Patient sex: M
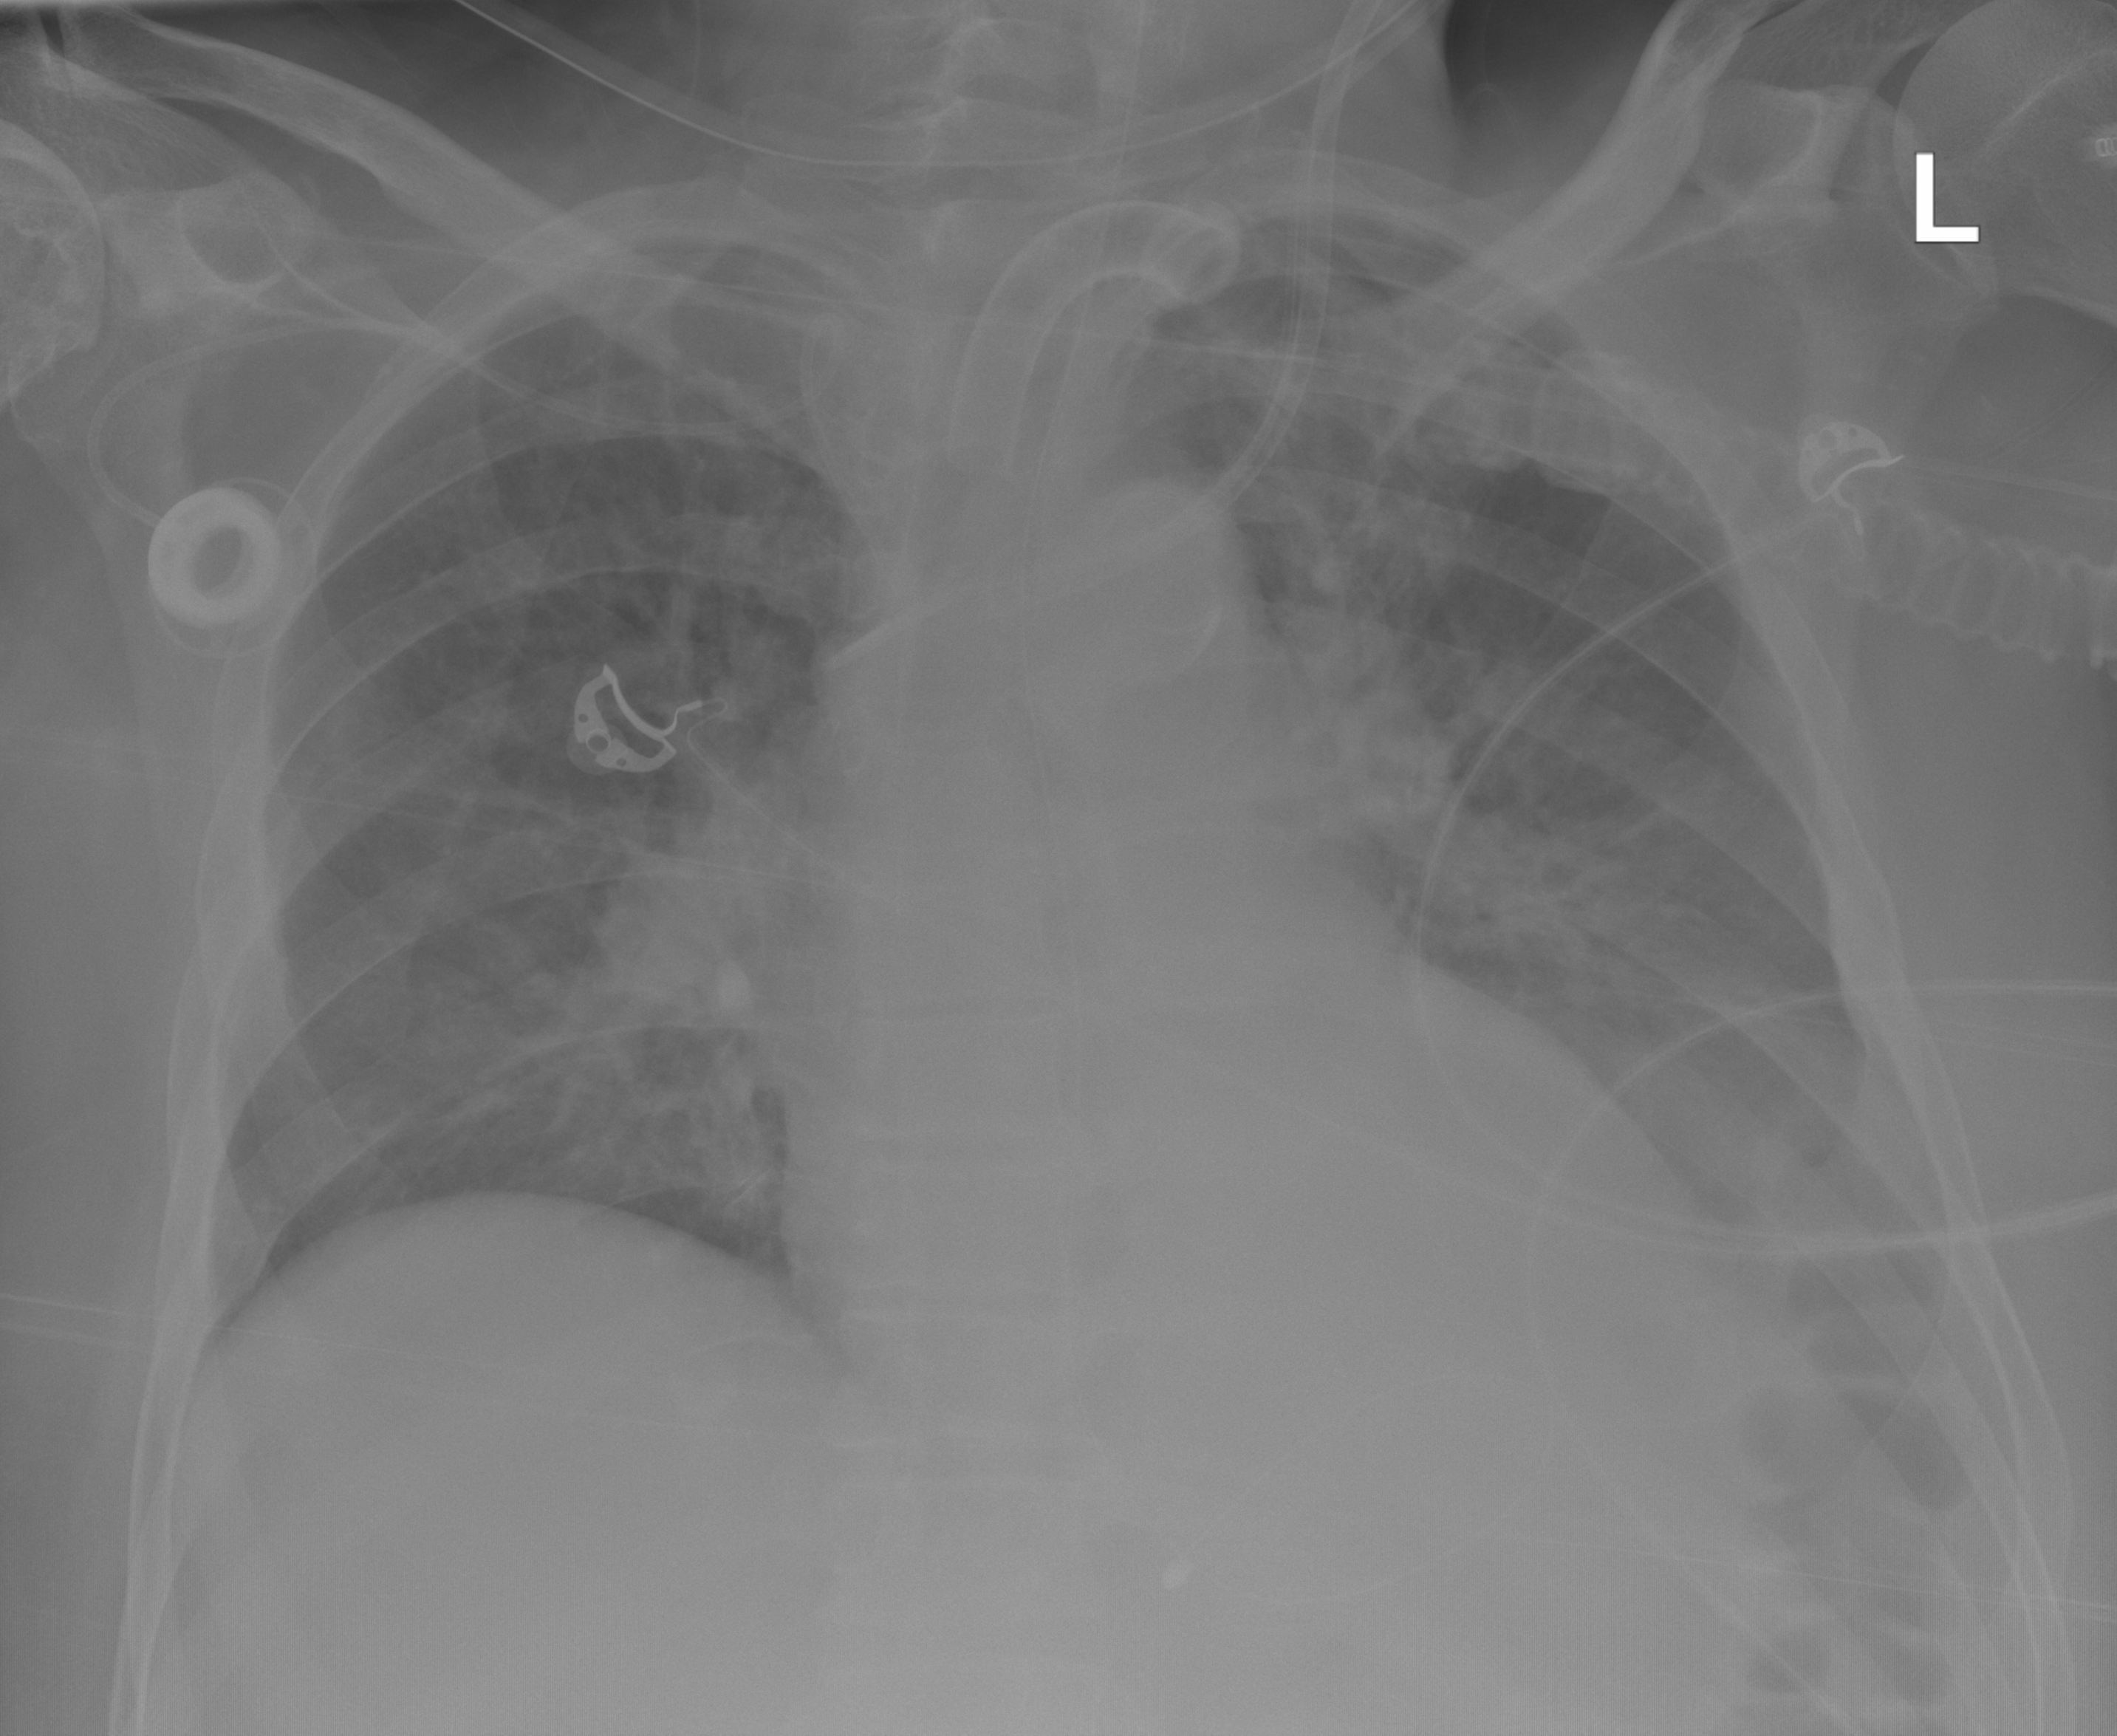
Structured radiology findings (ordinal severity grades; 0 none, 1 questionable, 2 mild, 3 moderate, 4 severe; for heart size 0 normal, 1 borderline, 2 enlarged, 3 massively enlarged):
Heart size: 2
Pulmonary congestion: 2
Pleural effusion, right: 0
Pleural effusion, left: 2
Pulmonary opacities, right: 1
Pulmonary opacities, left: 2
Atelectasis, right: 2
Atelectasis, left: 2